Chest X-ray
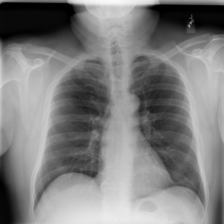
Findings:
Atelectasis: negative
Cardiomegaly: negative
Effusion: negative
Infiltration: negative
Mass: negative
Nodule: negative
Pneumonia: negative
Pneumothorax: negative
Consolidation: negative
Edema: negative
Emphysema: negative
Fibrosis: negative
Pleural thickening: negative
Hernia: negative